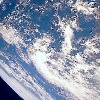
Label: cloud